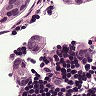
Metastatic tissue present: yes